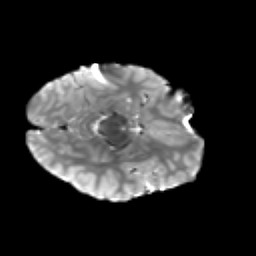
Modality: T2w
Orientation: axial
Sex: male
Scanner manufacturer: siemens
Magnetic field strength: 3 T
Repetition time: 5 s
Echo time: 0.071 s